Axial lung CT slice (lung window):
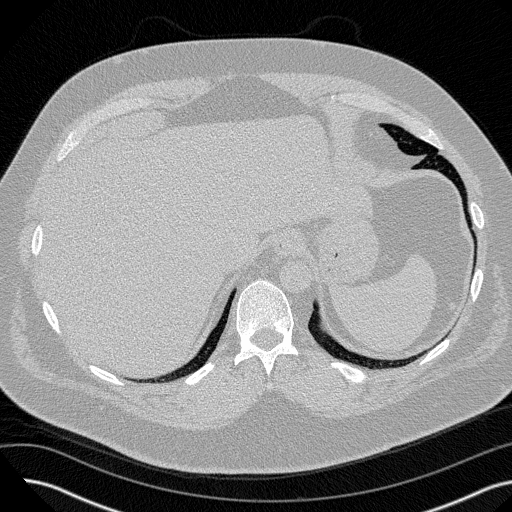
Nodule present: no